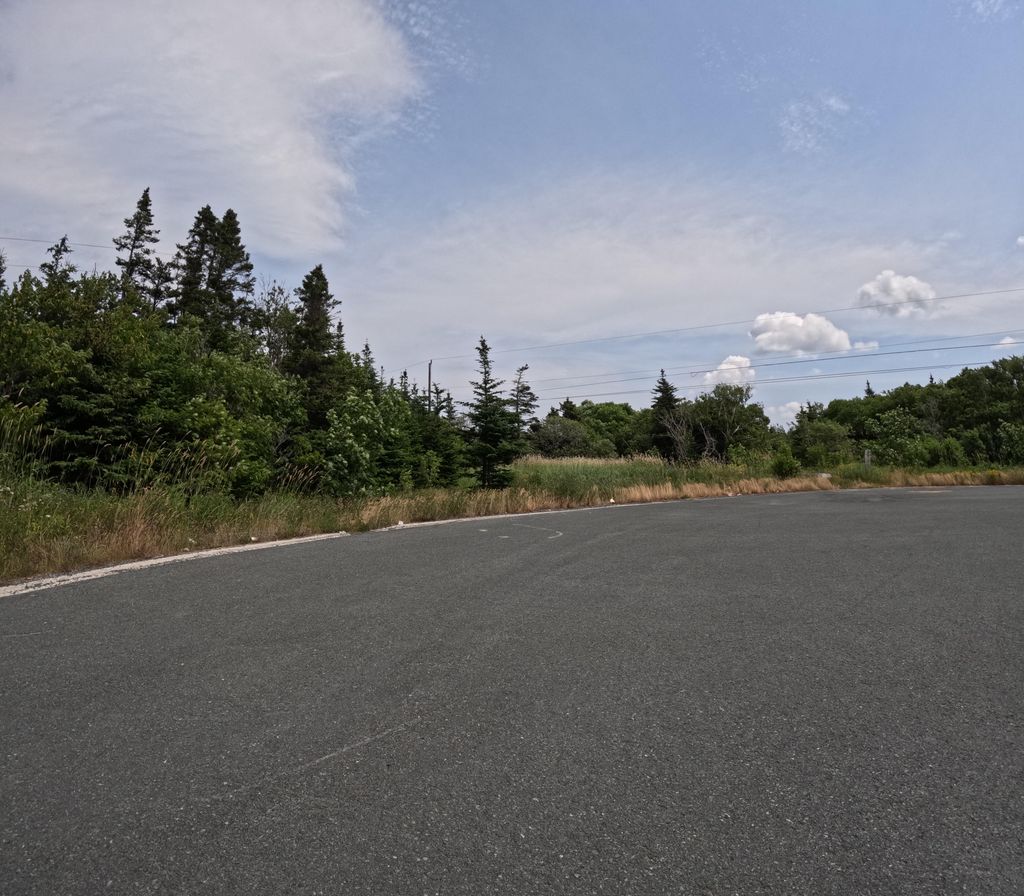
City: st_johns